Interaction volume radius: 5 \u00c5
Interaction volume height: 25 \u00c5
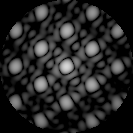
Disorder parameter: 0.07676